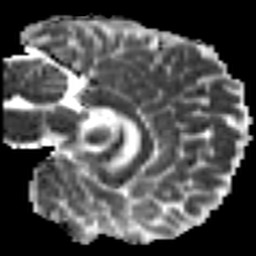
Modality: MD
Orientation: sagittal
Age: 28
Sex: male
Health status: healthy
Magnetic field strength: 3 T
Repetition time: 8.4 s
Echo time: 0.0926 s